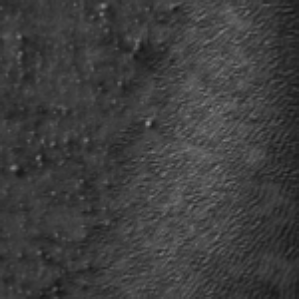
Label: frost